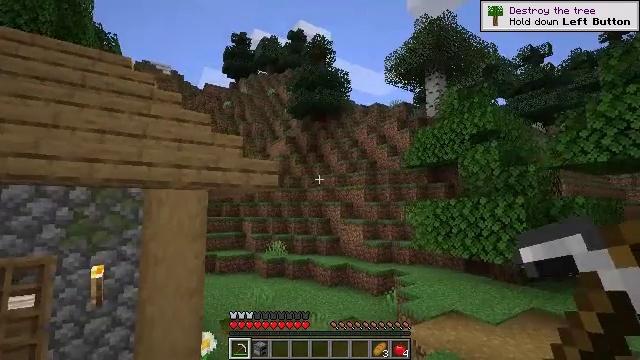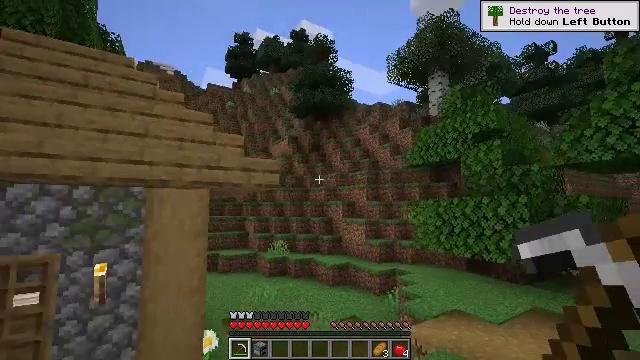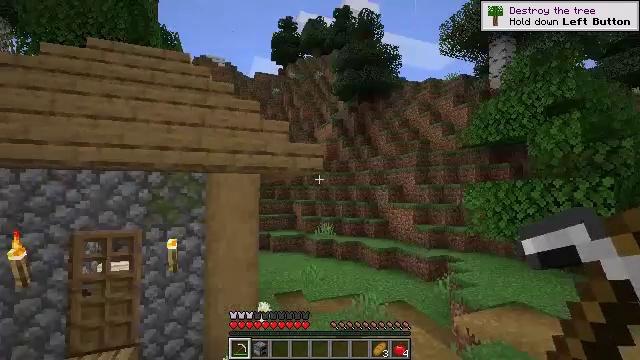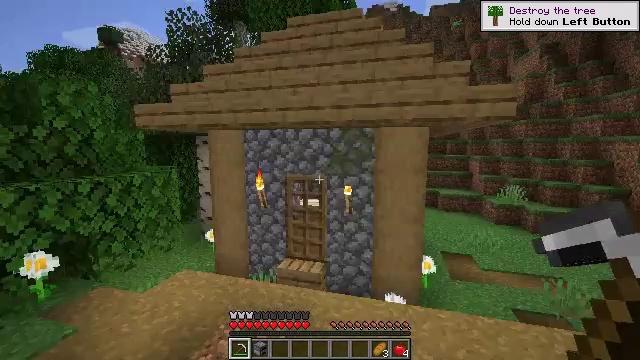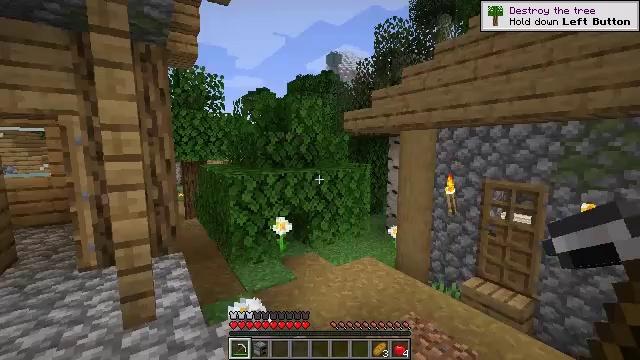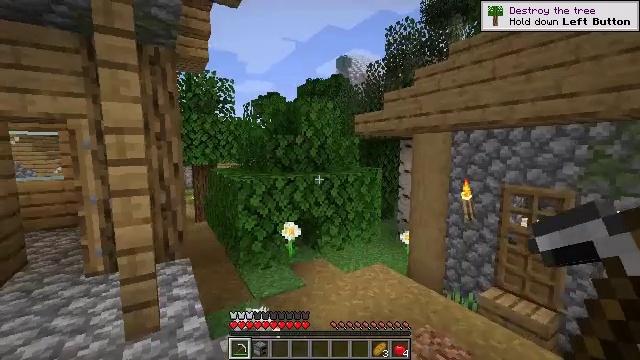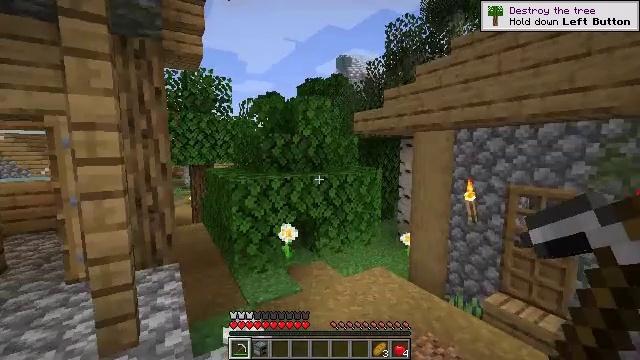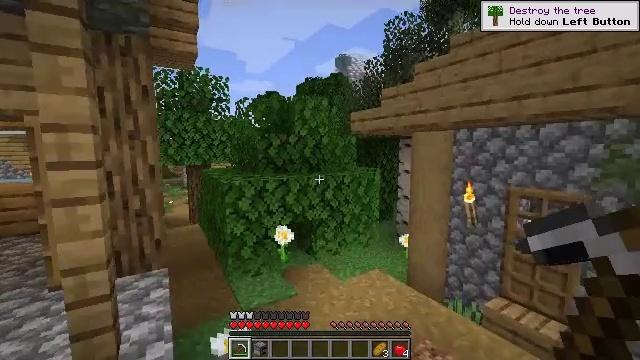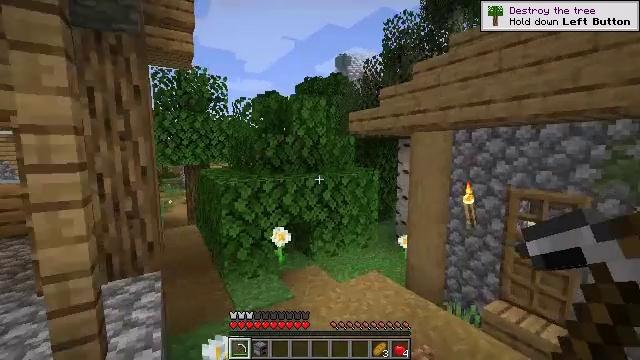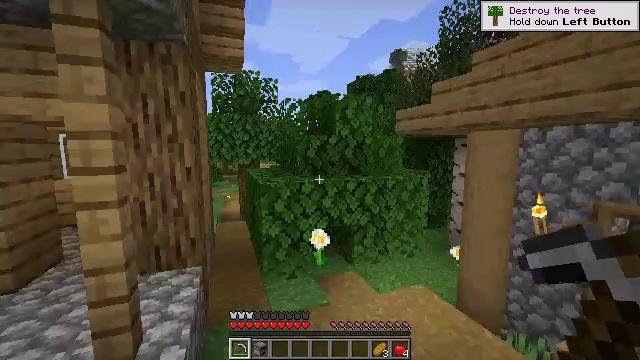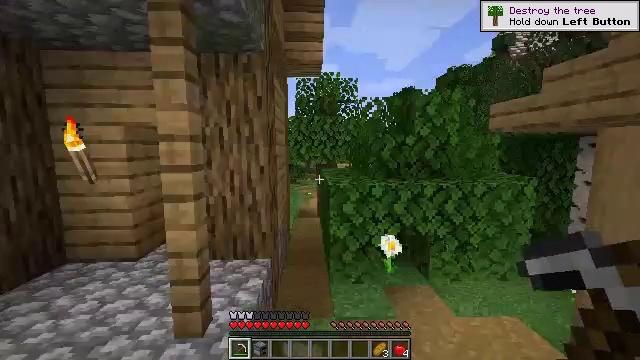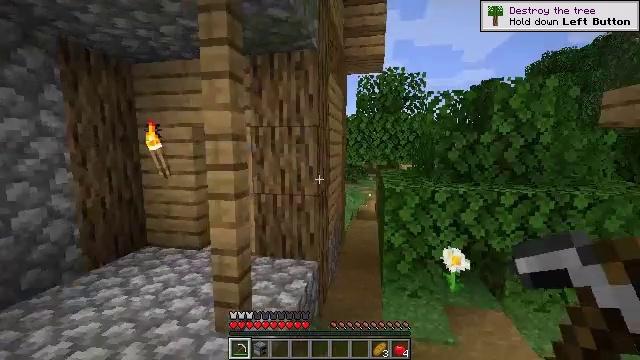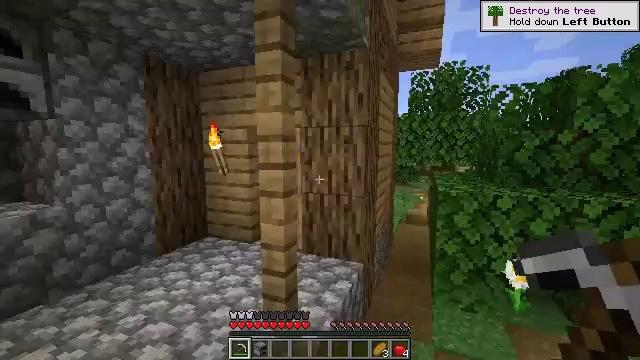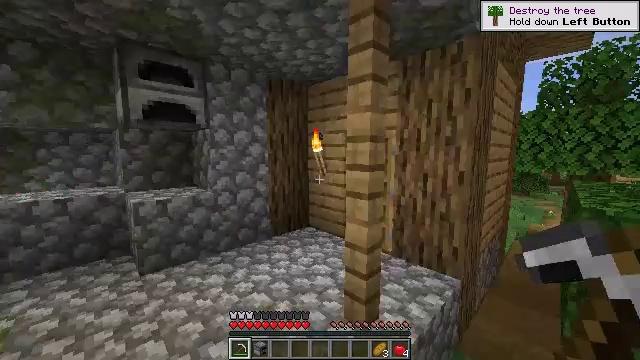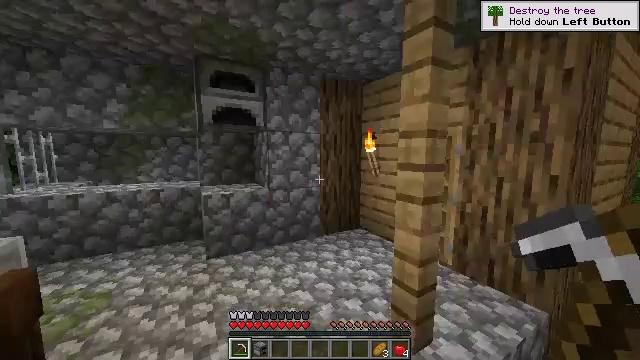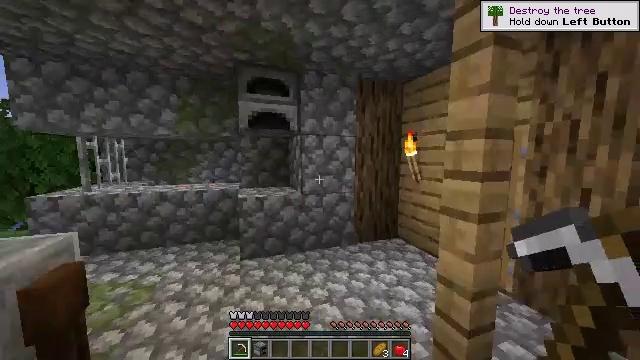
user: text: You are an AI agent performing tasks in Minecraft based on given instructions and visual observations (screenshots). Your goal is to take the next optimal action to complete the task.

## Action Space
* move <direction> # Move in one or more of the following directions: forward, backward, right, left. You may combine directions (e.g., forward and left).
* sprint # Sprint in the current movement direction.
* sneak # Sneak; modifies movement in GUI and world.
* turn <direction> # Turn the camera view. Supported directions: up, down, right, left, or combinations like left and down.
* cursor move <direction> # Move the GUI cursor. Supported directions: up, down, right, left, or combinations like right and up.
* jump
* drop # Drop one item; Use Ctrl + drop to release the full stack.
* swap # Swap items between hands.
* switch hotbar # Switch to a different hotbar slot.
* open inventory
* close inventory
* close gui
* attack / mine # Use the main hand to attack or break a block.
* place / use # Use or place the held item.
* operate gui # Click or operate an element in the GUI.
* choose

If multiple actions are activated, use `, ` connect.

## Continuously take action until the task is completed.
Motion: motion action
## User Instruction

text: Break the cobblestone to create a path.
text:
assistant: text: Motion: no_op
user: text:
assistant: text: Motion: turn left and down
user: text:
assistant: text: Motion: turn left and down
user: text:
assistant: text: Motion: move forward, turn left
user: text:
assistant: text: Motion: move forward, turn left
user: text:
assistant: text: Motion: move forward and move right
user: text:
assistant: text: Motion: move forward and move right
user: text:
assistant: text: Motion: move forward and move right
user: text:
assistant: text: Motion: move forward and move right, turn left
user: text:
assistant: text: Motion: move forward and move right, turn left
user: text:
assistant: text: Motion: move forward, sprint, turn left
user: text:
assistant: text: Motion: move forward, sprint, turn left
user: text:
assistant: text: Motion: move forward, sprint, turn left
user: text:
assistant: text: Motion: move forward, sprint, turn left
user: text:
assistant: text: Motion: move forward, sprint, turn left
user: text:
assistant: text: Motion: move forward, sprint, turn left
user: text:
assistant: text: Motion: move forward and move left, sprint, turn left and down
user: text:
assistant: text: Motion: move forward and move left, sprint, turn left and down
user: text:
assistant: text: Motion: move forward and move left, sprint, turn left and down
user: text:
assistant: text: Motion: move forward and move left, sprint, turn left
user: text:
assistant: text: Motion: move forward and move left, sprint
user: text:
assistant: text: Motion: move forward and move left, sprint
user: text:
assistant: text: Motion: move forward and move left, sprint
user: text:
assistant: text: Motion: move forward, sprint
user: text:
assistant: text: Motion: move forward, sprint
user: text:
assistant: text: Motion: move forward, sprint
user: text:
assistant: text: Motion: move forward, sprint
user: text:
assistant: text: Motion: move forward, sprint
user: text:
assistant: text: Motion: move forward, sprint
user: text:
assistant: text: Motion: move forward, sprint